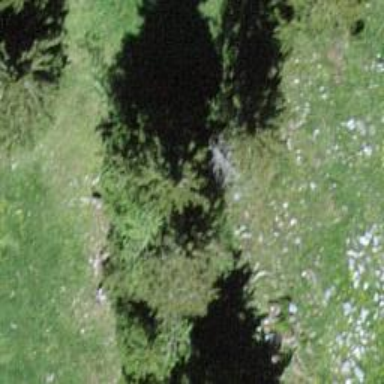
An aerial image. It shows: Needle-leaved tree in natural setting.